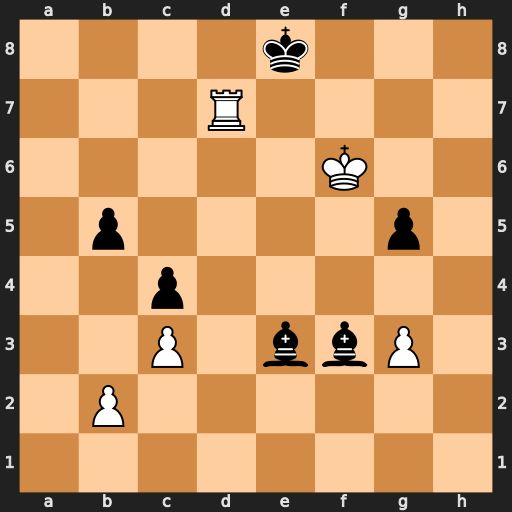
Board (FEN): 4k3/3R4/5K2/1p4p1/2p5/2P1bbP1/1P6/8
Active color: w
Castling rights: -
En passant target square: -
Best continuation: Re7+ Kd8 Rxe3